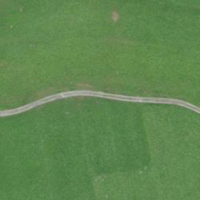
EUNIS habitat code: 24
Species observed at this site:
Cupido minimus
Colchicum autumnale
Issoria lathonia
Aglais urticae
Arianta arbustorum
Phyteuma orbiculare